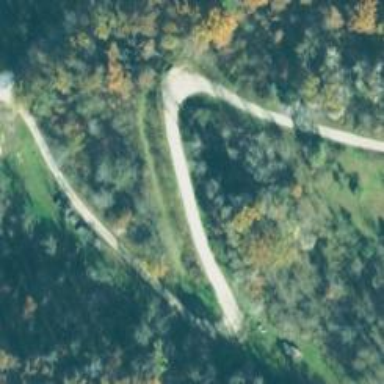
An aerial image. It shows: Driveway leading to service road.